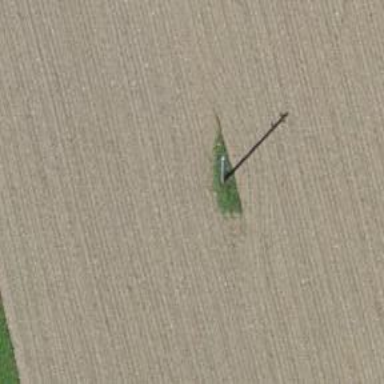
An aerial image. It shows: Power line in the image.